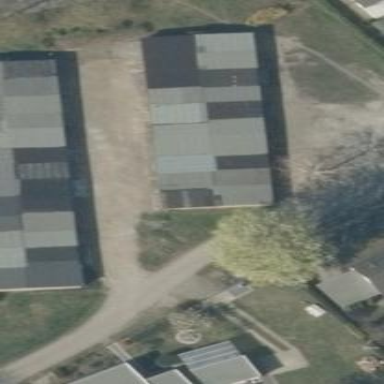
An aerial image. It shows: Group of garages.